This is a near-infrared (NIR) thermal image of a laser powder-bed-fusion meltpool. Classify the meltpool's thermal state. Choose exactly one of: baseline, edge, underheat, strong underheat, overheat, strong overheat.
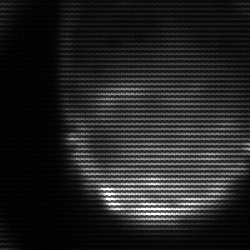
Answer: edge